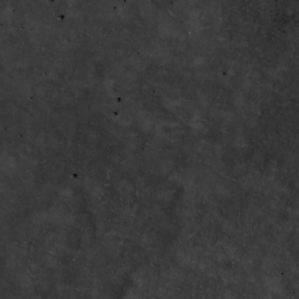
Label: non_frost